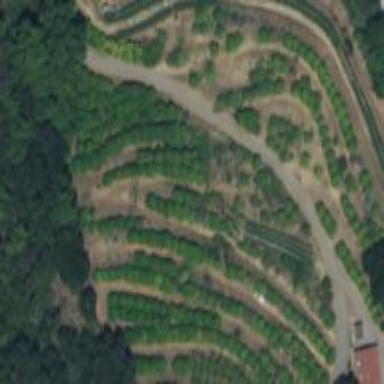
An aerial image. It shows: Orchard.